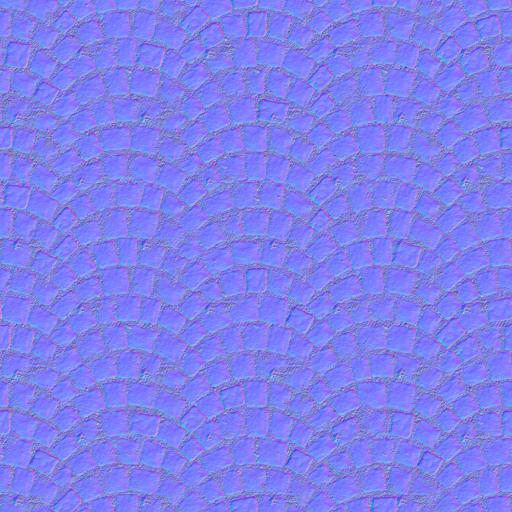
arch arches cobble cobblestone gray grey medival pavement paving stones stone wave